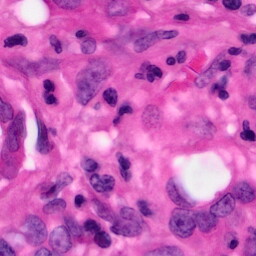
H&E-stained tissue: Pancreatic